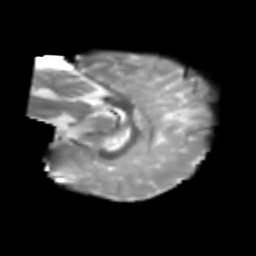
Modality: T2w
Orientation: sagittal
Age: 7
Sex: male
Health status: healthy